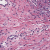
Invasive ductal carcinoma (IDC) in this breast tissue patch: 1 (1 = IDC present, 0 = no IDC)